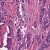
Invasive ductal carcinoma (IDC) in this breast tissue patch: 1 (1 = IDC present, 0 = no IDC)